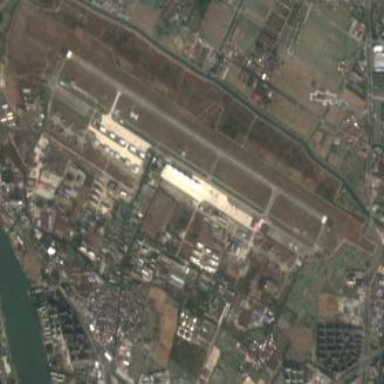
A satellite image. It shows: Military airfield located within larger aerodrome area.